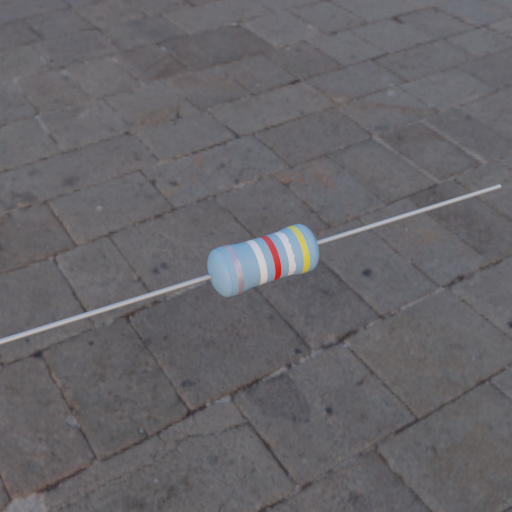
Resistor colour bands (in order): silver, white, red, white, yellow